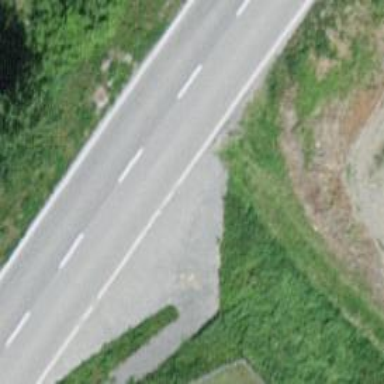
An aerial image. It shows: Asphalt road classified as tertiary.